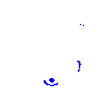
Particle: pion